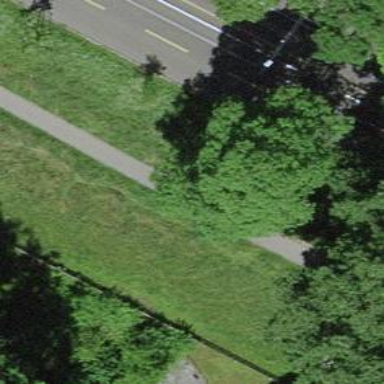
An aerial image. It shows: Avenue of trees.